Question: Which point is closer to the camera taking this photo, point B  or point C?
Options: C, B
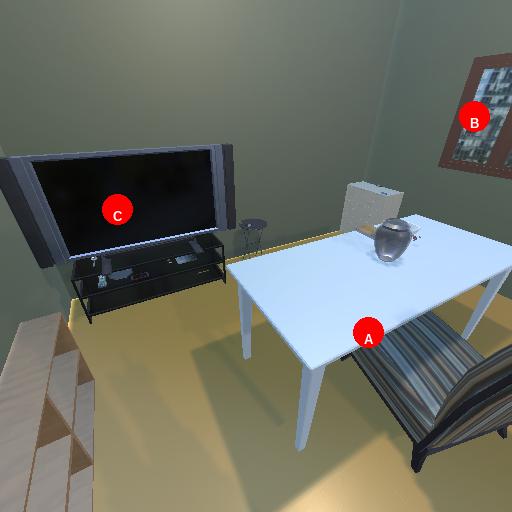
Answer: C